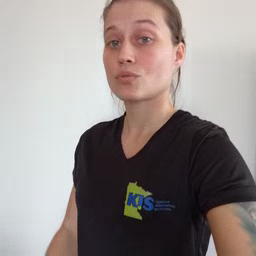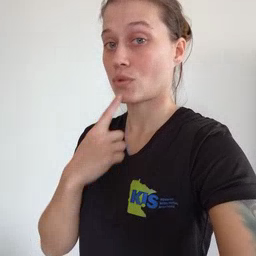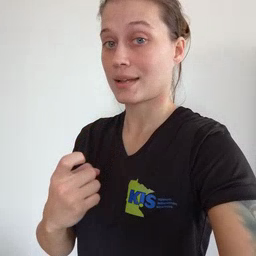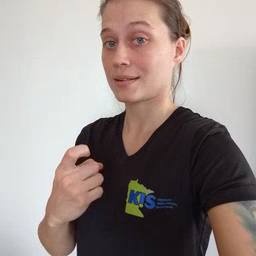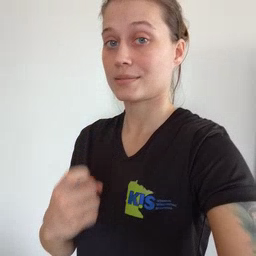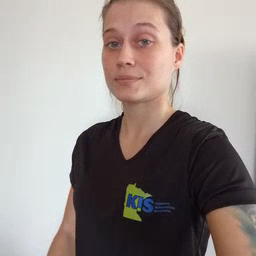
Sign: red